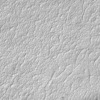
Label: not_dusty